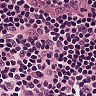
Metastatic tissue present: no